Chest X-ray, PA view. Patient: 23 years old, sex M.
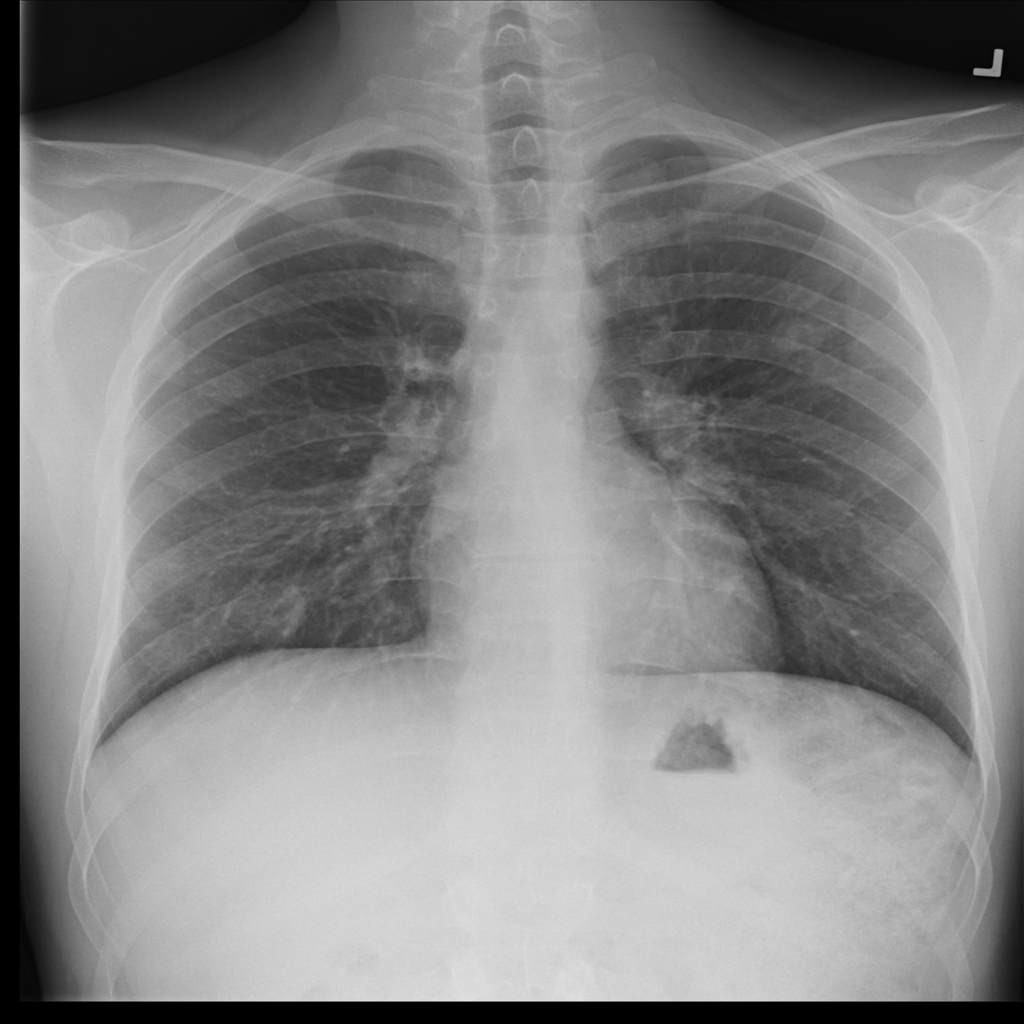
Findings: Nodule